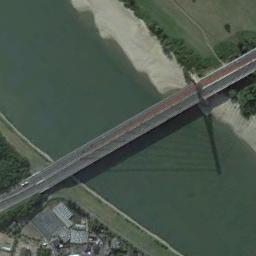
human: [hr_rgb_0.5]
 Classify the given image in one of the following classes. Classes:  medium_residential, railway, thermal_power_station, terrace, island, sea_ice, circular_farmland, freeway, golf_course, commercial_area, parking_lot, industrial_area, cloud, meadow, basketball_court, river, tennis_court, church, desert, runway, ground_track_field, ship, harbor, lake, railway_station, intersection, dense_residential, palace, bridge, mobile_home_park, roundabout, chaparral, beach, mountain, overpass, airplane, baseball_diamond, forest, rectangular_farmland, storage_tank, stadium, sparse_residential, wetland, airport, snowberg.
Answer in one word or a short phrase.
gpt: bridge